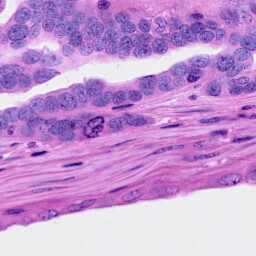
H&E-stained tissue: Ovarian